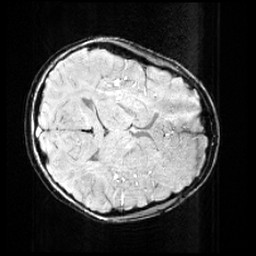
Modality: SWI
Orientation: axial
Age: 9
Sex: female
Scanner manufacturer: siemens
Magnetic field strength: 3 T
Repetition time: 0.027 s
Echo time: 0.02 s